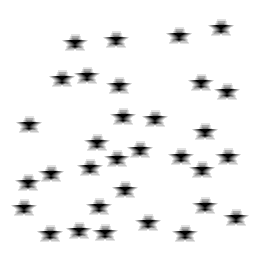
Squares: 0
Triangles: 0
Stars: 32
Total shapes: 32